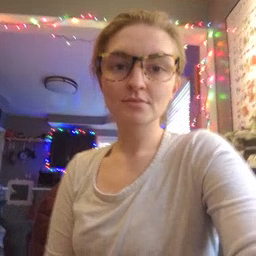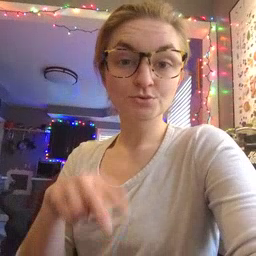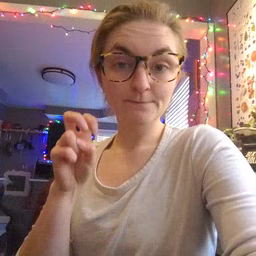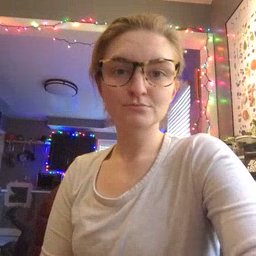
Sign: jump